Question: The code used to print the pdf is as follows:
'''
class MYPDF extends TCPDF {
// Load table data from file
public function LoadData($file) {
// Read file lines
$lines = file($file);
$data = array();
foreach($lines as $line) {
$data[] = explode(';', chop($line));
}
return $data;
}
// Colored table
public function ColoredTable($header,$data) {
// Colors, line width and bold font
$this->SetFillColor(233, 136, 64);
$this->SetTextColor(255);
$this->SetDrawColor(128, 0, 0);
$this->SetLineWidth(0.3);
$this->SetFont('', 'B');
// Header
$w = array(10, 40, 20, 20, 20, 20, 20);
$num_headers = count($header);
for($i = 0; $i < $num_headers; ++$i) {
$this->Cell($w[$i], 7, $header[$i], 1, 0, 'C', 1);
}
$this->Ln();
// Color and font restoration
$this->SetFillColor(224, 235, 255);
$this->SetTextColor(0);
$this->SetFont('');
// Data
$fill = 0;
foreach($data as $row) {
$this->Cell($w[0], 6, $row[0], 'LR', 0, 'C', $fill);
$this->Cell($w[1], 6, $row[1], 'LR', 0, 'L', $fill);
$this->Cell($w[2], 6, $row[2], 'LR', 0, 'C', $fill);
$this->Cell($w[3], 6, $row[3], 'LR', 0, 'C', $fill);
$this->Cell($w[4], 6, $row[4], 'LR', 0, 'C', $fill);
$this->Cell($w[5], 6, $row[5], 'LR', 0, 'C', $fill);
$this->Cell($w[6], 6, $row[6], 'LR', 0, 'C', $fill);
$this->Ln();
$fill=!$fill;
}
$this->Cell(array_sum($w), 0, '', 'T');
}
}
// create new PDF document
$pdf = new MYPDF(PDF_PAGE_ORIENTATION, PDF_UNIT, PDF_PAGE_FORMAT, true, 'UTF-8', false);
// set document information
$pdf->SetCreator(PDF_CREATOR);
$pdf->SetAuthor('Nicola Asuni');
$pdf->SetTitle('TCPDF Example 011');
$pdf->SetSubject('TCPDF Tutorial');
$pdf->SetKeywords('TCPDF, PDF, example, test, guide');
// set default header data
$pdf->SetHeaderData(PDF_GYANKUTIR_LOGO, PDF_HEADER_LOGO_WIDTH, 'GyanKutir',
'Jhunjhunu International Wisdom City
Near Khemi Shakti Temple
Jhunjhunu (Rajasthan)-333001');
// set header and footer fonts
$pdf->setHeaderFont(Array(PDF_FONT_NAME_MAIN, '', PDF_FONT_SIZE_MAIN));
$pdf->setFooterFont(Array(PDF_FONT_NAME_DATA, '', PDF_FONT_SIZE_DATA));
// set default monospaced font
$pdf->SetDefaultMonospacedFont(PDF_FONT_MONOSPACED);
//set margins
$pdf->SetMargins(PDF_MARGIN_LEFT, PDF_MARGIN_TOP, PDF_MARGIN_RIGHT);
$pdf->SetHeaderMargin(PDF_MARGIN_HEADER);
$pdf->SetFooterMargin(PDF_MARGIN_FOOTER);
//set auto page breaks
$pdf->SetAutoPageBreak(TRUE, PDF_MARGIN_BOTTOM);
//set image scale factor
$pdf->setImageScale(PDF_IMAGE_SCALE_RATIO);
//set some language-dependent strings
$pdf->setLanguageArray($l);
// ---------------------------------------------------------
// set font
$pdf->SetFont('helvetica', '', 6);
// add a page
$pdf->AddPage();
//Column titles
$header = array('Rank', 'Student', 'Time Used', 'Correct Answers', 'Wrong Answers','Questions Skipped','Final Score');
$final_data = $smarty->fetch($file_to_show);
$file = fopen("text.txt","w+");
file_put_contents($file,"");
fwrite($file,$final_data);
fclose($file);
ob_start();
ob_flush();
//Data loading
$data = $pdf->LoadData('text.txt');
// print colored table
$pdf->ColoredTable($header, $data);
// ---------------------------------------------------------
ob_flush();
//Close and output PDF document
$pdf->Output('example_011.pdf', 'I');
//============================================================+
// END OF FILE
//============================================================+
'''
I want to add the headings to the table columns on each page. The screenshot is attached with this question. In the first screenshot the headings are getting displayed but in second screen shot the are not getting displayed. How to display those column headings on subsequent pages? Please help me out to resolve this issue. thanks in Advance.This image is the first page of a table in pdf.
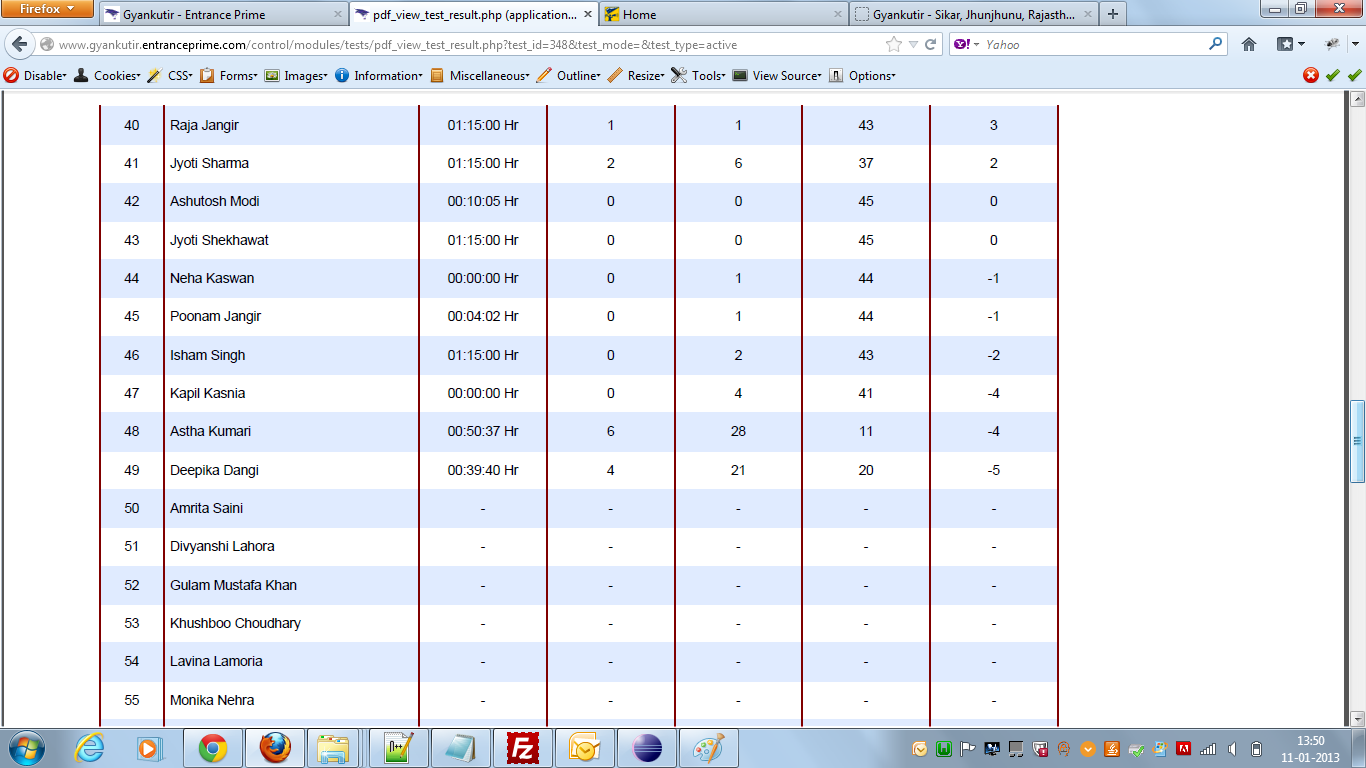
Answer: Two methods come to my mind.
Method 1:
Create your own custom header function (like in TCPDF example 3) that automatically adds the header cells to each page. In this scenario, you would move the header cell placement code into a 'Header' method in your class and draw the headers to a fixed position on the page. Since the 'Header' method is called automatically when a new page is added, your table headers would then be added as soon as the page is created. This is certainly faster and less intensive than method 2, but it can be a little tricky.
Method 2:
Use TCPDF transactions to detect when a row is about to break the page, and then rollback. You would then 'AddPage' yourself; draw the headers again; and continue with display. You can do this by getting the number of pages before you make the row, and comparing it to the number of pages after. An example of how you might do it this way as been provided:
'''
//Separated Header Drawing into it's own function for reuse.
public function DrawHeader($header, $w) {
// Colors, line width and bold font
// Header
$this->SetFillColor(233, 136, 64);
$this->SetTextColor(255);
$this->SetDrawColor(128, 0, 0);
$this->SetLineWidth(0.3);
$this->SetFont('', 'B');
$num_headers = count($header);
for($i = 0; $i < $num_headers; ++$i) {
$this->Cell($w[$i], 7, $header[$i], 1, 0, 'C', 1);
}
$this->Ln();
// Color and font restoration
$this->SetFillColor(224, 235, 255);
$this->SetTextColor(0);
$this->SetFont('');
}
// Colored table
public function ColoredTable($header,$data) {
$w = array(10, 40, 20, 20, 20, 20, 20);
$this->DrawHeader($header, $w);
// Data
$fill = 0;
foreach($data as $row) {
//Get current number of pages.
$num_pages = $this->getNumPages();
$this->startTransaction();
$this->Cell($w[0], 6, $row[0], 'LR', 0, 'C', $fill);
$this->Cell($w[1], 6, $row[1], 'LR', 0, 'L', $fill);
$this->Cell($w[2], 6, $row[2], 'LR', 0, 'C', $fill);
$this->Cell($w[3], 6, $row[3], 'LR', 0, 'C', $fill);
$this->Cell($w[4], 6, $row[4], 'LR', 0, 'C', $fill);
$this->Cell($w[5], 6, $row[5], 'LR', 0, 'C', $fill);
$this->Cell($w[6], 6, $row[6], 'LR', 0, 'C', $fill);
$this->Ln();
//If old number of pages is less than the new number of pages,
//we hit an automatic page break, and need to rollback.
if($num_pages < $this->getNumPages())
{
//Undo adding the row.
$this->rollbackTransaction(true);
//Adds a bottom line onto the current page.
//Note: May cause page break itself.
$this->Cell(array_sum($w), 0, '', 'T');
//Add a new page.
$this->AddPage();
//Draw the header.
$this->DrawHeader($header, $w);
//Re-do the row.
$this->Cell($w[0], 6, $row[0], 'LR', 0, 'C', $fill);
$this->Cell($w[1], 6, $row[1], 'LR', 0, 'L', $fill);
$this->Cell($w[2], 6, $row[2], 'LR', 0, 'C', $fill);
$this->Cell($w[3], 6, $row[3], 'LR', 0, 'C', $fill);
$this->Cell($w[4], 6, $row[4], 'LR', 0, 'C', $fill);
$this->Cell($w[5], 6, $row[5], 'LR', 0, 'C', $fill);
$this->Cell($w[6], 6, $row[6], 'LR', 0, 'C', $fill);
$this->Ln();
}
else
{
//Otherwise we are fine with this row, discard undo history.
$this->commitTransaction();
}
$fill=!$fill;
}
$this->Cell(array_sum($w), 0, '', 'T');
}
'''